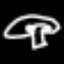
Label: mushroom